Field crop: tomato
Growth stage: 2
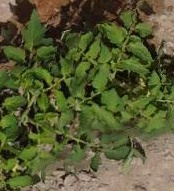
Species: tomato